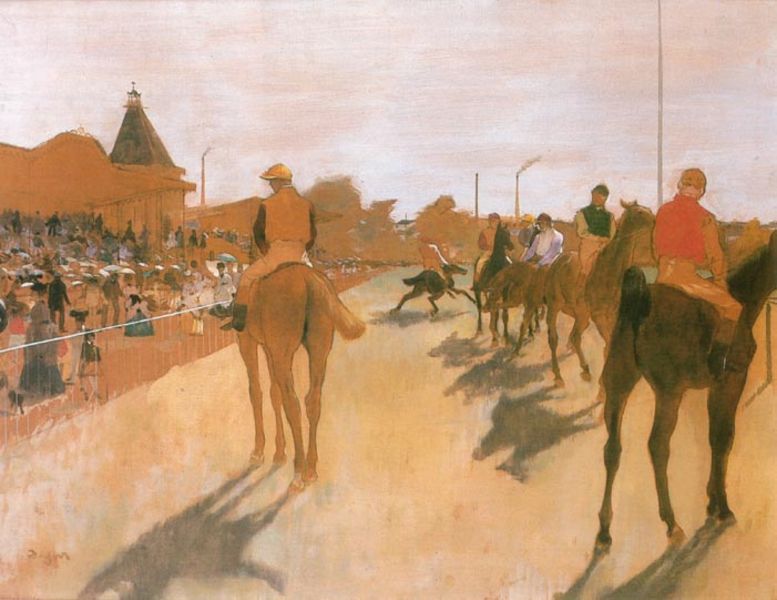
Titel: Le défilé, Pferderennen
Künstler: Edgar Degas
Standort: Paris
Institution: Musée d'Orsay
Schlagwörter: baum, blau, dunkel, gemälde, himmel, mann, schatten, weiß, wolken, aquarell, bäume, cezanne, frauen, gelb, menschen, sand, abend, braun, damen, degas, grau, hell, hut, hüte, kleid, lampen, laternen, licht, männer, orange, schwarz, strasse, toulouse lautrec, anlage, dach, dame, gebäude, haus, hund, rot, sonnenschirm, weg, wolke, zaun, leute, malerei, kappe, kappen, mütze, mützen, erde, horizont, häuser, gitter, rauch, sonne, publikum, england, kamin, kinder, pferd, pferde, reiter, schornstein, turm, reiten, schweif, spieler, tribüne, zuschauer, modern, schornsteine, gelände, weis, pause, besucher, masten, sport, geländer, weste, schlote, spiel, berlin, lithografie, jacken, rennen, schirme, stiefel, tribühne, ross, rosse, pferderennen, bahn, impressionimus, schtten, absperrung, mäner, sonnenschirme, wettbewerb, rennbahn, jockeys, jockey, pferdeschweif, guache, sezanne, geläder, start, rennpferde, reithosen, ascot, absperung, jokeys, aschenbahn, pferderennne, rennanlage, sandbahn, n, rennenpferde, epferde